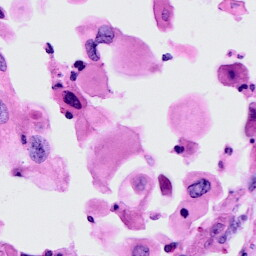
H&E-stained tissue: Cervix